Question: How could I convert vector in MATLAB to this specific type of matrix? Number of columns will be a parameter.

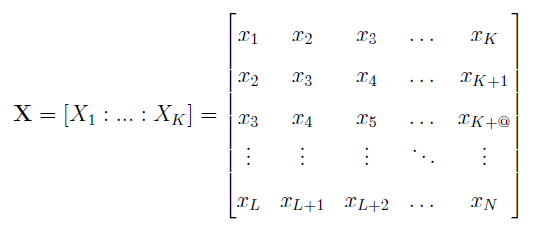
Answer: You can build (once for all) a matrix with the indices (1:L on first column, 1:K on first row, etc), then simply do a selection from the data vector based on those indices
'''
% matrix containing the indices
indices = bsxfun(@plus,(0:L-1)',(0:K-1)) + 1; % L-by-K matrix
% now get the data from the vector, based on the indices
X=x(indices);
'''